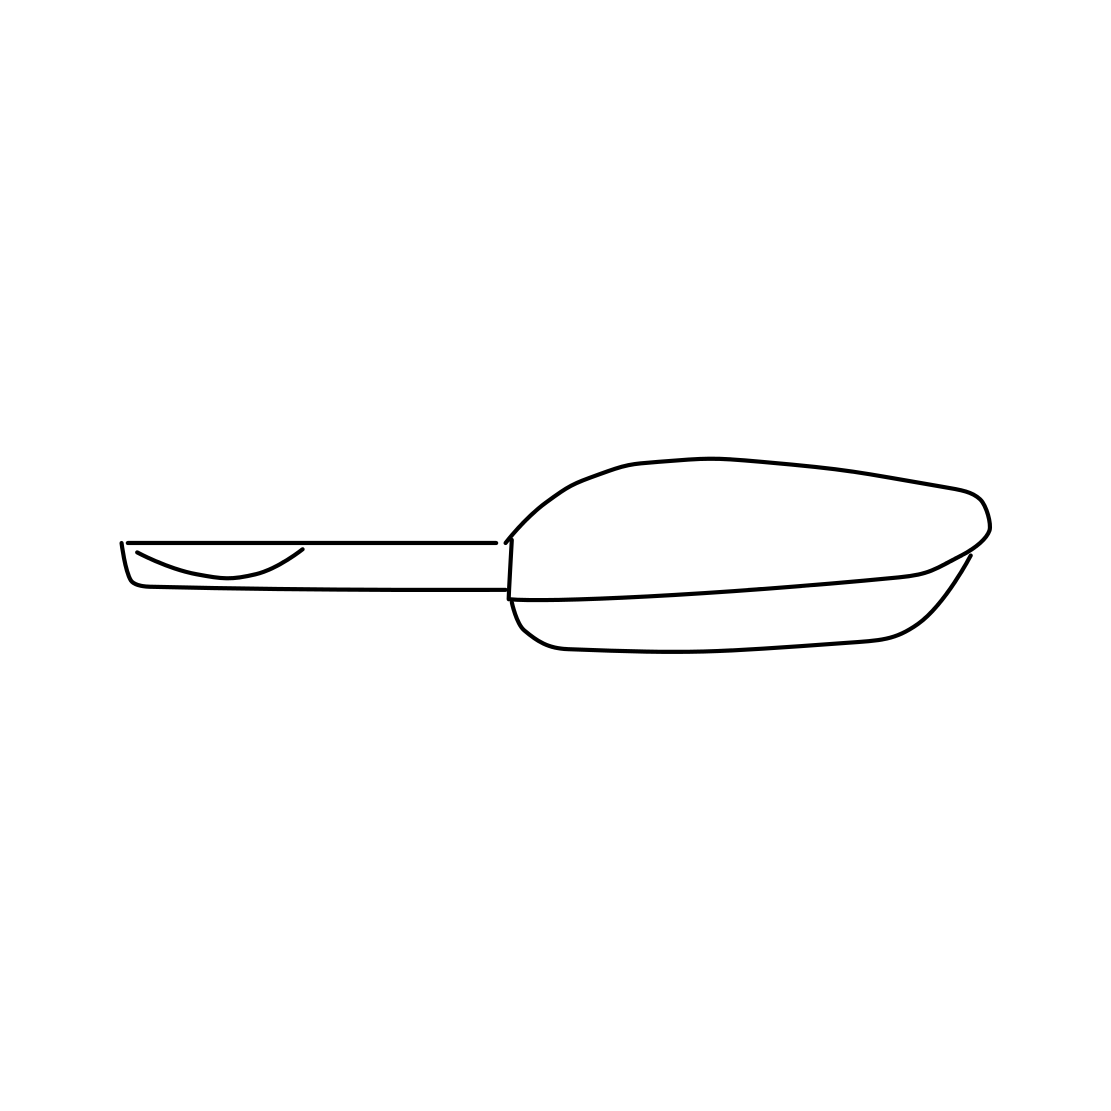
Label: frying-pan